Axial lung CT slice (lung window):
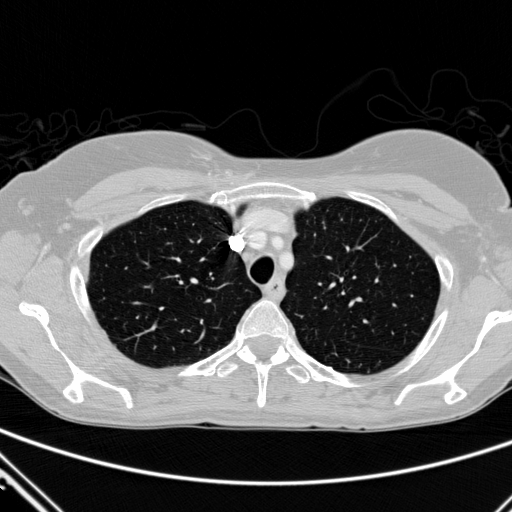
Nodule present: no